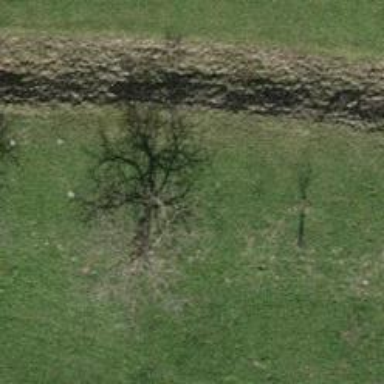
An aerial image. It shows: Beautiful tree in nature.